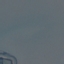
Label: SeaLake